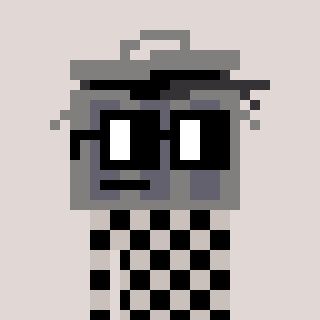
a pixel art character with square black glasses, a trashcan-shaped head and a foggrey-colored body on a warm background